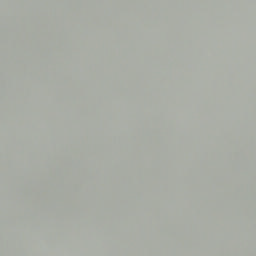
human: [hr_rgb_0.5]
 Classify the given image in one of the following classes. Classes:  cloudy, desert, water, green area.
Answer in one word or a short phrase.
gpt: cloudy